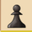
Piece: bP